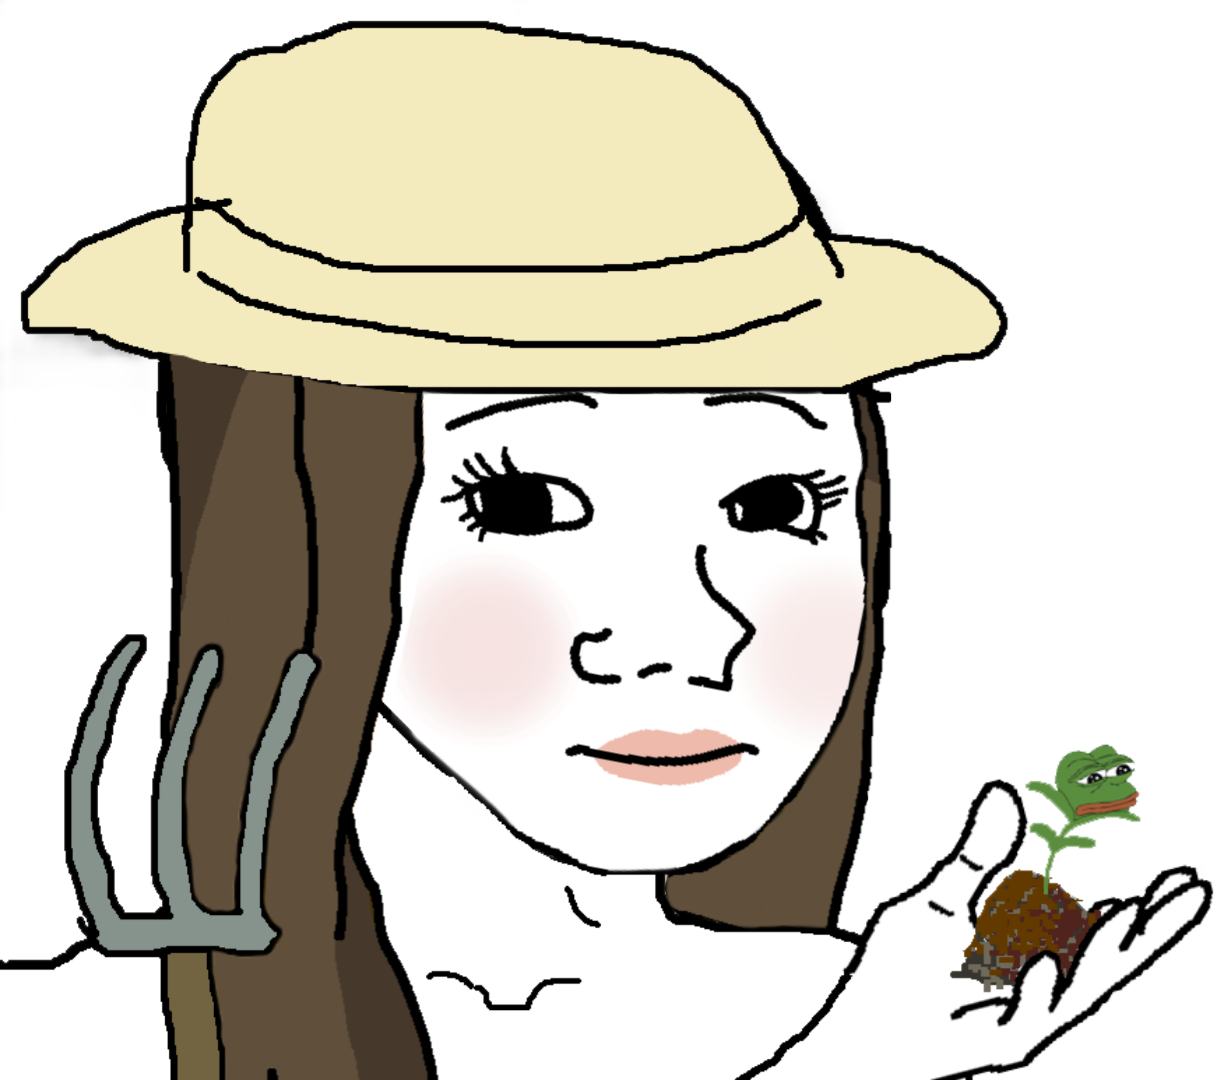
Label: 5_Trad_Wife